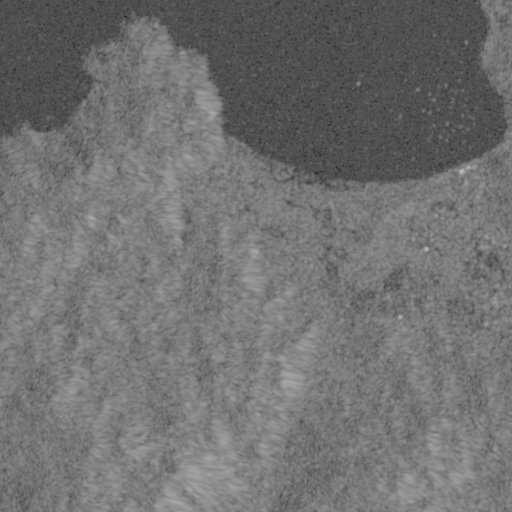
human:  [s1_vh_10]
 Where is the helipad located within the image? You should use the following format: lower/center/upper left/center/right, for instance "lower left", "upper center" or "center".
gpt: The helipad is located in the lower left of the image.
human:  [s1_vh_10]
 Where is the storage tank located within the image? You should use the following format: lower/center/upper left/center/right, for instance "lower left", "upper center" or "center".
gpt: The storage tank is located in the lower center of the image.
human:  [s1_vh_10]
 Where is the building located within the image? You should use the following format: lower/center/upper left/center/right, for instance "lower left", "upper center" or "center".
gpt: The building is located in the upper right of the image.
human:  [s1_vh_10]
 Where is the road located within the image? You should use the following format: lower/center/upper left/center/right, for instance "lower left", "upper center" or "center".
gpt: There is no road in the image.

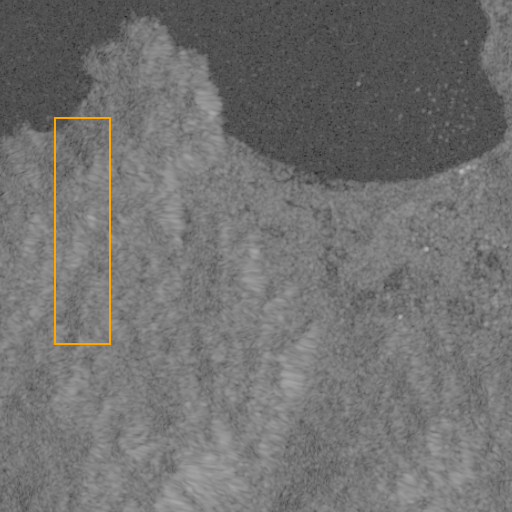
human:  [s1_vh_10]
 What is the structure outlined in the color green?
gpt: There is no green outline.
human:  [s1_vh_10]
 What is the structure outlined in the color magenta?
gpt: There is no structure outlined in magenta.